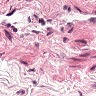
Metastatic tissue present: no